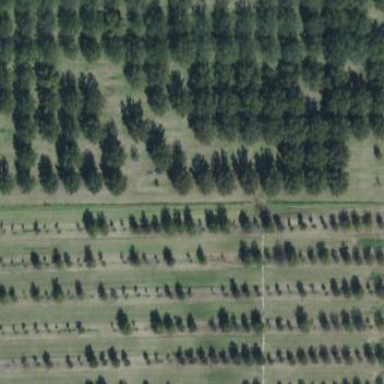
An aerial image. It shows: Orchard.